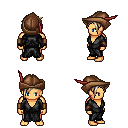
a pixel art fantasy rpg character, male body template, human, tanned skin, gray robe, gold greaves, white blonde pixie cut hairstyle, leather cap, leather bracers, four views (front, back, left, right), 2x2 character sprite sheet, small pixel art, hard edges, no anti-aliasing